Field crop: maize
Growth stage: 2
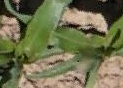
Species: maize